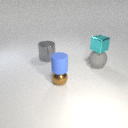
large gray rubber sphere to the right of large gray metal cylinder